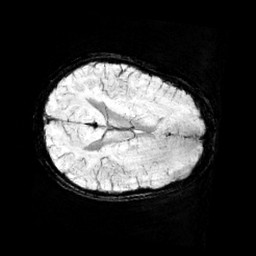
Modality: minIP
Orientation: axial
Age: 10
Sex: female
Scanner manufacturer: siemens
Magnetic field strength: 3 T
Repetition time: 0.027 s
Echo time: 0.02 s